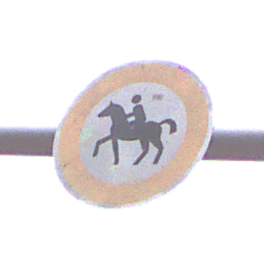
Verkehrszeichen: VerbotReiter
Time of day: MorningAfternoon
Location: Outdoor (Urban)
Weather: Overcast
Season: NotSpecified
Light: Natural